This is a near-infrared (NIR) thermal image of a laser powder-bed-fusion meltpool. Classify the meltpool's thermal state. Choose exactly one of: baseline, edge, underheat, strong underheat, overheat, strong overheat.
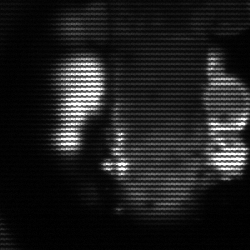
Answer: strong underheat